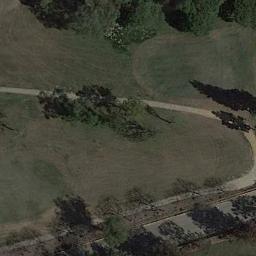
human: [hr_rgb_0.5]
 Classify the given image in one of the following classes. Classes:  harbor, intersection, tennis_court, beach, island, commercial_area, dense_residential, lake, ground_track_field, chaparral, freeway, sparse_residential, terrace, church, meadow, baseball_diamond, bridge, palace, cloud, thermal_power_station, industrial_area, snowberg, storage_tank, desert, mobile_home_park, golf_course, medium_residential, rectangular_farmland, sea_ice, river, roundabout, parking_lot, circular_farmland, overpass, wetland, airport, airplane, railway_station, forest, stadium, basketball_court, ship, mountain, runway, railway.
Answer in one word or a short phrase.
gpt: golf_course